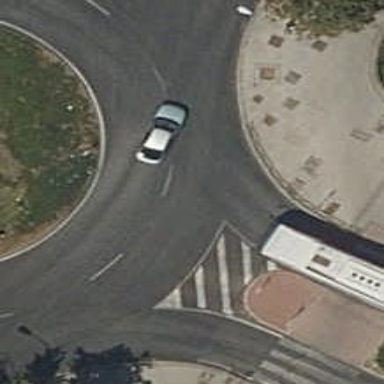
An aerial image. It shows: Secondary road around roundabout.